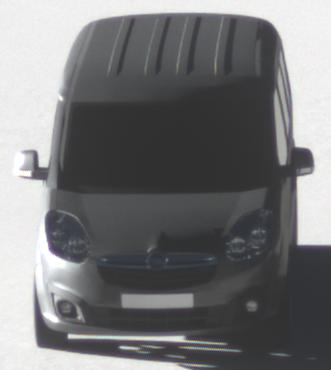
Make: Opel
Model: Combo Combi L1H1 1.4
Detailed model: Combo (D) Combi
Model produced from: 2012/01
Model produced until: 2013/11
Doors: 5
Color: gray
Road condition: dry road
Daytime: morning or afternoon
Contrast: high contrast